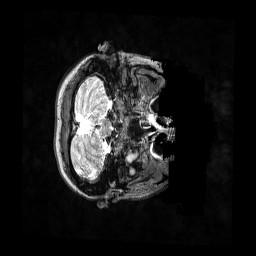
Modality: T2w
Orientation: axial
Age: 24
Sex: female
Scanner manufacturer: siemens
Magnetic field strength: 3 T
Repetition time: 3.2 s
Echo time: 0.562 s